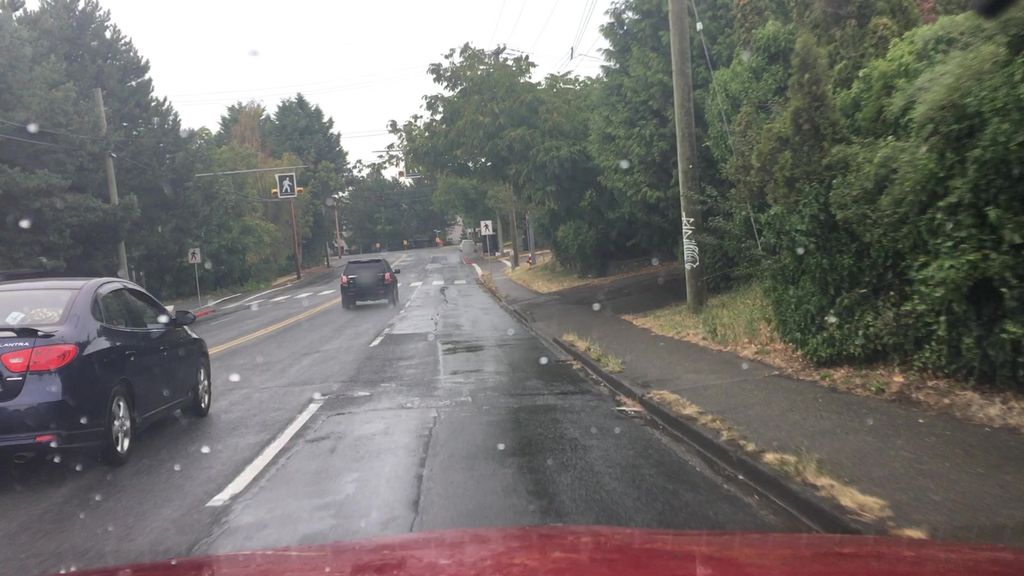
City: victoria